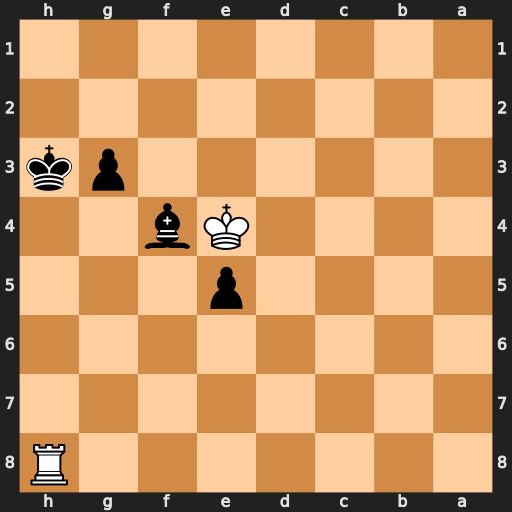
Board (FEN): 7R/8/8/4p3/4Kb2/6pk/8/8
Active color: b
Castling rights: -
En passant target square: -
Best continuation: Kg4 Rh1 g2